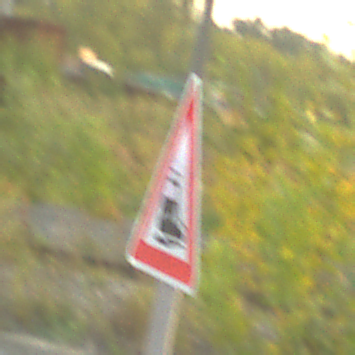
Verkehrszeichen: Bahnuebergang
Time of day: SunriseSunset
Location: Outdoor (Suburban)
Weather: PartlyCloudy
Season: NotSpecified
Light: Natural